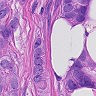
Metastatic tissue present: yes